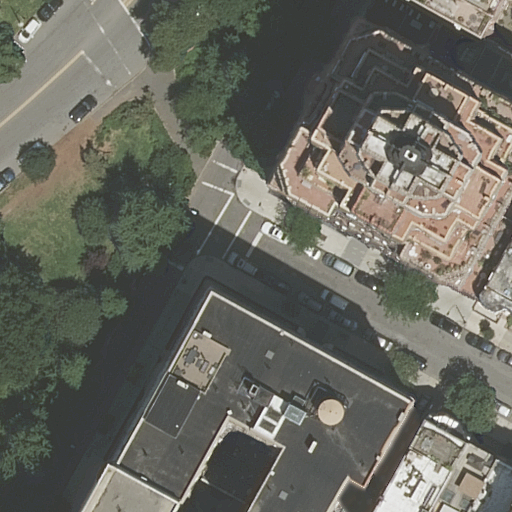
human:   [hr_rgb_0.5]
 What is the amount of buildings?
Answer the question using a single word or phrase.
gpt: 8

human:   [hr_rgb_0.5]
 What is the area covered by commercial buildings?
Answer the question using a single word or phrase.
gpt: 0m2

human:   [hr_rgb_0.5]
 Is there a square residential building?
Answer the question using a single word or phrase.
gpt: no

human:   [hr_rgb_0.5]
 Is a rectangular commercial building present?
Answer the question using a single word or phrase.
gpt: no

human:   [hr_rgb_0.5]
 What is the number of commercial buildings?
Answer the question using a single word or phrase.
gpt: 0

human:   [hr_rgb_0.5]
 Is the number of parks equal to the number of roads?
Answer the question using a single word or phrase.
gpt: no

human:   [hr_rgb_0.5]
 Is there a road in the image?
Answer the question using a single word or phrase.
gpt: yes

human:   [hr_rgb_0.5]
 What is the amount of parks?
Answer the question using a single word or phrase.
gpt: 1

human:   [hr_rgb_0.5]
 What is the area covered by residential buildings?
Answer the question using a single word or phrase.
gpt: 4116m2

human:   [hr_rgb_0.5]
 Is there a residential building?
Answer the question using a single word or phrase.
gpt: yes

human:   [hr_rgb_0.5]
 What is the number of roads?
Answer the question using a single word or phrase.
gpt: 3

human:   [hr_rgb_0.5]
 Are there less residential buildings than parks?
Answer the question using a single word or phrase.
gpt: no

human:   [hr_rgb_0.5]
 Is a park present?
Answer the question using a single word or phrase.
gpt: yes

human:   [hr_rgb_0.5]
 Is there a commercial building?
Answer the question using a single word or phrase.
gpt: no

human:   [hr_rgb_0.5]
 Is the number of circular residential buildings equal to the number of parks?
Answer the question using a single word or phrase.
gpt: no

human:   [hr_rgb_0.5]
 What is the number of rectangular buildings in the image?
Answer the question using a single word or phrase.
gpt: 5

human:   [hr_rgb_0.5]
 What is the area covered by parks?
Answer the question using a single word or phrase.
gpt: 10636m2

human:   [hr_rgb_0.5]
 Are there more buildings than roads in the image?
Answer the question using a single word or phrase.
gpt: yes

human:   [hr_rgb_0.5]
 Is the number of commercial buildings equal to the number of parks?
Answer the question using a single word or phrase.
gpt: no

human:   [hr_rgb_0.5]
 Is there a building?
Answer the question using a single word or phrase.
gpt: yes

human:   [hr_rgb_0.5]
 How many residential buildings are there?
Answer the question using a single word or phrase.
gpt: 8

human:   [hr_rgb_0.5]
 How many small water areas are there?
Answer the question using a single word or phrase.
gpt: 0

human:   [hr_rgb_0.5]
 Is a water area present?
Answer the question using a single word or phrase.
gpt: no

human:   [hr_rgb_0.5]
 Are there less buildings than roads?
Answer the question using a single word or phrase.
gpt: no

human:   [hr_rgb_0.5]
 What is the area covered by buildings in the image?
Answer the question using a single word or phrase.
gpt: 4116m2

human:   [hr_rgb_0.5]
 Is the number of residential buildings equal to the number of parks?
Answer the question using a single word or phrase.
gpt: no

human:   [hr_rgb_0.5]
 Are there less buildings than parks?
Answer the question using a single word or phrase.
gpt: no

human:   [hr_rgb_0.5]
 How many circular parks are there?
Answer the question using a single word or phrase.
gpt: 0

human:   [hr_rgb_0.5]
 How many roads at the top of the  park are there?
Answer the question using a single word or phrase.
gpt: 0

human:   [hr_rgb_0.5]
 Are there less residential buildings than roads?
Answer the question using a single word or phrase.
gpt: no

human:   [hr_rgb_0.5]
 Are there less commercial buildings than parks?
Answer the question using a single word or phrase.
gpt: yes

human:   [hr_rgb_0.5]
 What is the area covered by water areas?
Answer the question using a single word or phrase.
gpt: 0m2

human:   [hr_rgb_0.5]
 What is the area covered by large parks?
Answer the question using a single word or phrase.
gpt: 10636m2

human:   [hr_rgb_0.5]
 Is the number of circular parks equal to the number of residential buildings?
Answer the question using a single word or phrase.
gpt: no

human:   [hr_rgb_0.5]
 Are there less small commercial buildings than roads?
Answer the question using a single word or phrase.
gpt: yes

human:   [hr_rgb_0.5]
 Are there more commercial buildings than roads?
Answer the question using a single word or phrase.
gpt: no

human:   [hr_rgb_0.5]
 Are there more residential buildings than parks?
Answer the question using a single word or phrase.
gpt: yes

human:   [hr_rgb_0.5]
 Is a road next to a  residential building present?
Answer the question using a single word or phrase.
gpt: yes

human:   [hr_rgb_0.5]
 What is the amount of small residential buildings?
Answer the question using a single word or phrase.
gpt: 4

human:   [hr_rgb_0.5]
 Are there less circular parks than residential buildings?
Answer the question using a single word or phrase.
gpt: yes

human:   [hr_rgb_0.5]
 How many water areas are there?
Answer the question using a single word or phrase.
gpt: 0

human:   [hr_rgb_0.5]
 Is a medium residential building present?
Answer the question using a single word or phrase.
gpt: yes

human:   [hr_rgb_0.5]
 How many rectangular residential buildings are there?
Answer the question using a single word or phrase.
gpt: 5

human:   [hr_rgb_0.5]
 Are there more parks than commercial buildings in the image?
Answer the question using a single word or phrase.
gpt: yes

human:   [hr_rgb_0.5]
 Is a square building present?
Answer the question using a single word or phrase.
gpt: no

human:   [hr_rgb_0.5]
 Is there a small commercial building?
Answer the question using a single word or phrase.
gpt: no

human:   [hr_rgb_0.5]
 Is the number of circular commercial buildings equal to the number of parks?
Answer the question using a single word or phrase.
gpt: no

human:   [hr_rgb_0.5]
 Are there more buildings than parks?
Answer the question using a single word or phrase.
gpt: yes

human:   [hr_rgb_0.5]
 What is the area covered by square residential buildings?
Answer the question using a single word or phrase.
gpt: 0m2

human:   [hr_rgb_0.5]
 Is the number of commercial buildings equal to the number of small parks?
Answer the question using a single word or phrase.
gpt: yes

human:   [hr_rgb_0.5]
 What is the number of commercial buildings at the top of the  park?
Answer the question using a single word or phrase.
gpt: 0

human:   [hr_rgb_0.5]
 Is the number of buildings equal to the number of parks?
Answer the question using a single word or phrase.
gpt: no

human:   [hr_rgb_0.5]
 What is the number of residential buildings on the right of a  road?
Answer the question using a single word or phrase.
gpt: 7

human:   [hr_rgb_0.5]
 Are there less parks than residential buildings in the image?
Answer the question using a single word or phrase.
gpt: yes

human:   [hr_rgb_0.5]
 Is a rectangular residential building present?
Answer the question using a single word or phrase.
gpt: yes

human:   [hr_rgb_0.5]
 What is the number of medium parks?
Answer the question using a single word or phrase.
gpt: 0

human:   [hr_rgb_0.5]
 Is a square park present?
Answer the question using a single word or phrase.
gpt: no

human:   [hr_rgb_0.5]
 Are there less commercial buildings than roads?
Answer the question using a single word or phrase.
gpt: yes

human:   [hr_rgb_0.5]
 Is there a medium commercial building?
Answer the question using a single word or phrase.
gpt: no

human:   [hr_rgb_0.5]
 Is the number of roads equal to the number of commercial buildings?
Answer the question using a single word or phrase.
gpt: no

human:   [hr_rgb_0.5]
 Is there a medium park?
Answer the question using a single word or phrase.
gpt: no

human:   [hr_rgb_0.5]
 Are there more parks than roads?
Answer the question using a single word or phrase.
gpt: no

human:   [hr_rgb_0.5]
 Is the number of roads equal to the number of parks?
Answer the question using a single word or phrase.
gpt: no

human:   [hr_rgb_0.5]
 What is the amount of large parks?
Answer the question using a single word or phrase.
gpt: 1